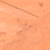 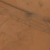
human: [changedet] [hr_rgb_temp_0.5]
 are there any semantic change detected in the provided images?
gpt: Some roads were added near an existing street.